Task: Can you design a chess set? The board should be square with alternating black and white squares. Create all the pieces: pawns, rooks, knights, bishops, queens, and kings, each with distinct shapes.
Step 3530:
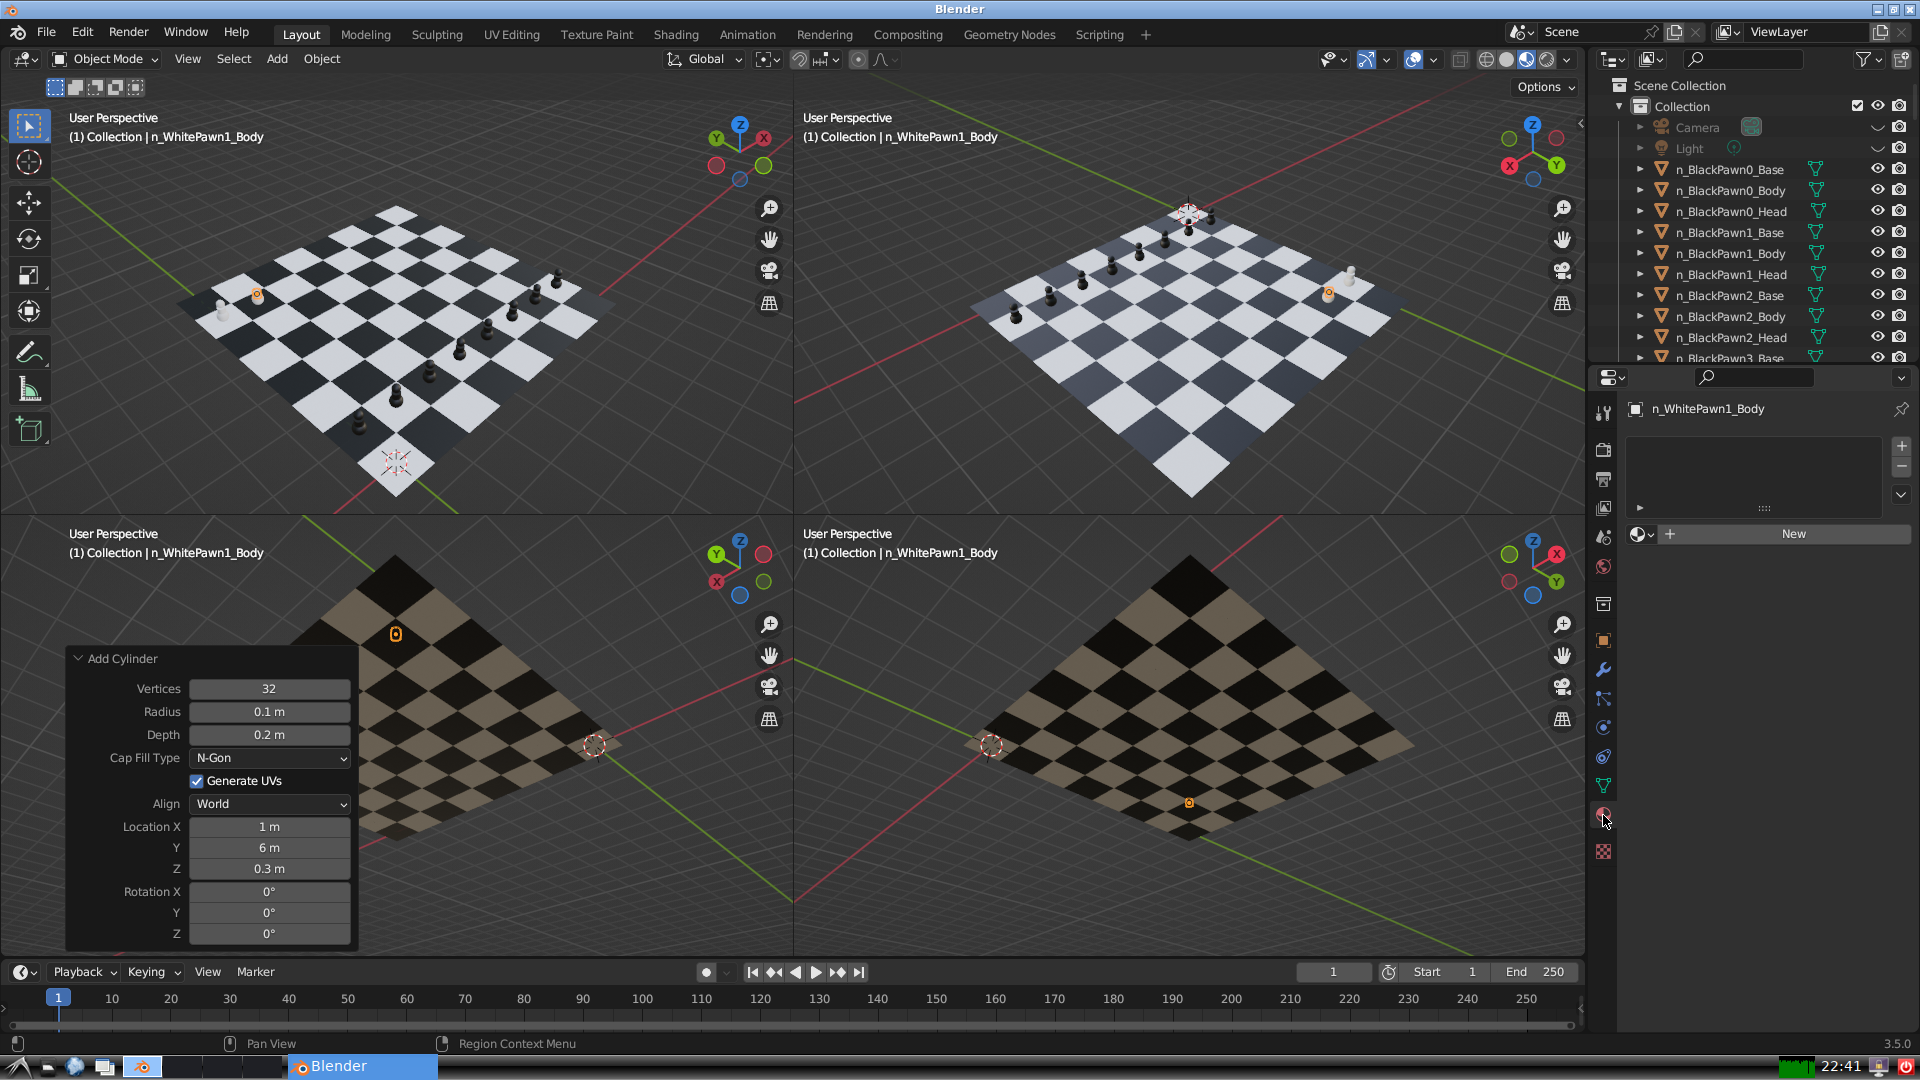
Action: {"mouse_move": [1636, 534]}